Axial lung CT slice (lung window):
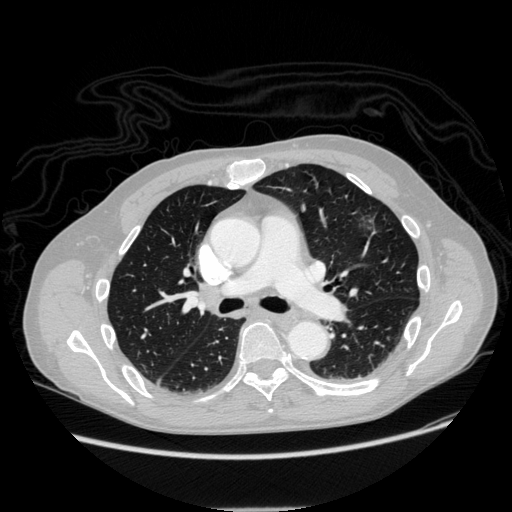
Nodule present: yes
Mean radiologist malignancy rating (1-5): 2